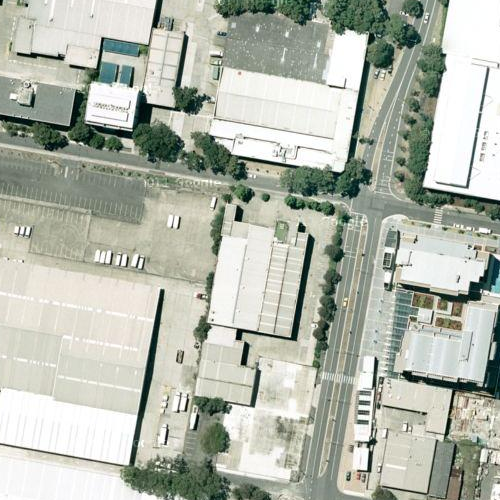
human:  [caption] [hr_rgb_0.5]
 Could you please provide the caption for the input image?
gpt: Some roads go through the industrial area with many buildings .

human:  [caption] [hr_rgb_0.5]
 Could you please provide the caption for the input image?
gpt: An industrial area with many white buildings densely arranged .

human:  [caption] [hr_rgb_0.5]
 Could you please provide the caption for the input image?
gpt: Some roads go through the industrial area with many white buildings .

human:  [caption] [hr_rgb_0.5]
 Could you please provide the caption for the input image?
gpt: An industrial area with many white buildings and some roads go through this area .

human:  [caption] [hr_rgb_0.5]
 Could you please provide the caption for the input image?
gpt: Many white buildings arranged densely in the industrial area .